Question: I have able to create a function that will perform Reverse Polish notation. The structure of the method is fine the two issues I am running into is how to grab the formula the user inputs in 'textBox1' and display the answer(formula = answer) on 'textBox2'. I have assigned to 'textBox1' the variable 'rpnValue' but it gives an error message 'A field initializer cannot reference the non-static field, method, or property 'modified_rpn.Form1.textBox1''. So once again how can I grab the formula the user inputs in 'textBox1' and display the answer(formula = answer) on the multiline 'textBox2?
'''
namespace rpn
{
public partial class Form1 : Form
{
public Form1()
{
InitializeComponent();
}
string rpnValue = textBox1.Text;
private void RPNCalc(rpnValue)
{
Stack<int> stackCreated = new Stack<int>();
try
{
var tokens = rpnValue.Replace("(", " ").Replace(")", " ")
.Split().Where(s => !String.IsNullOrWhiteSpace(s));
foreach (var t in tokens)
{
try
{
stackCreated.Push(Convert.ToInt32(t));
}
catch
{
int store1 = stackCreated.Pop();
int store2 = stackCreated.Pop();
switch (t)
{
case "+": store2 += store1; break;
case "-": store2 -= store1; break;
case "*": store2 *= store1; break;
case "/": store2 /= store1; break;
case "%": store2 %= store1; break;
case "^": store2 = (int)Math.Pow(store1, store2); break;
default: throw new Exception();
}
stackCreated.Push(store2);
}
}
if (stackCreated.Count != 1)
MessageBox.Show("Please check the input");
else
textBox1.Text = stackCreated.Pop().ToString();
}
catch
{
MessageBox.Show("Please check the input");
}
textBox2.AppendText(rpnValue);
textBox1.Clear();
}
private void button1_Click(object sender, EventArgs e)
{
RPNCalc(textBox1, textBox2);
}
}
}
'''

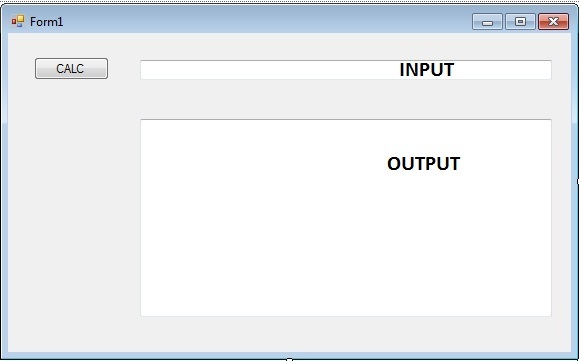
Answer: You would need to move this line:
'''
string rpnValue = textBox1.Text;
'''
inside a method or a function. You have it outside a method or function and you cannot do that.